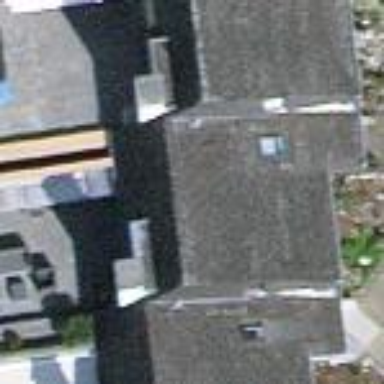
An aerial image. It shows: Terrace building.